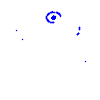
Particle: kaon